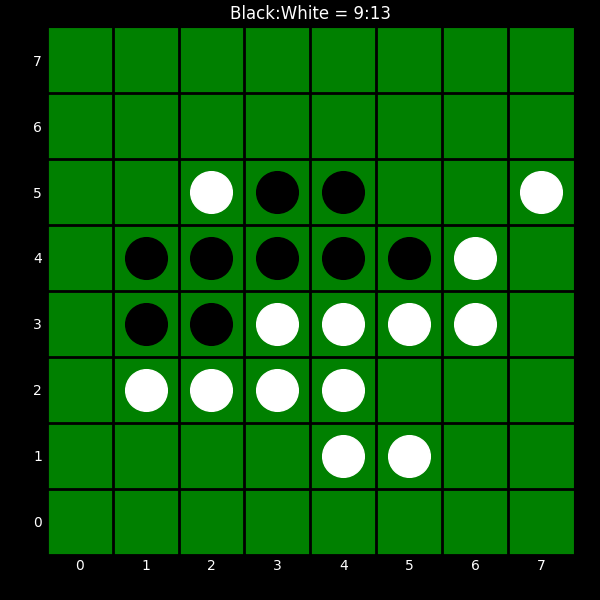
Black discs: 9
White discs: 13